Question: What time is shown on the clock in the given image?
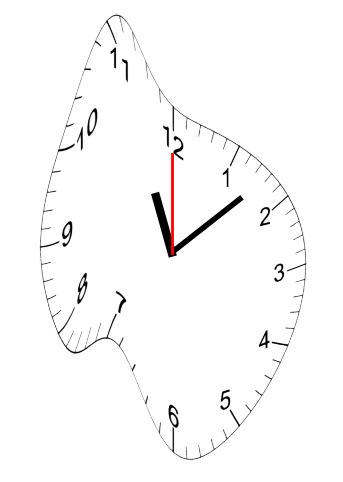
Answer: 11:08:00